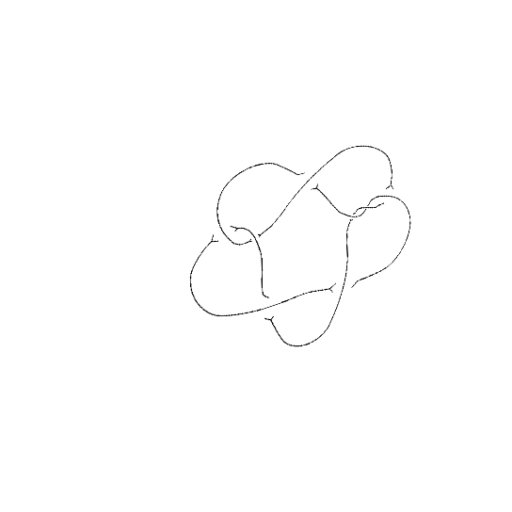
Crossing number: 8